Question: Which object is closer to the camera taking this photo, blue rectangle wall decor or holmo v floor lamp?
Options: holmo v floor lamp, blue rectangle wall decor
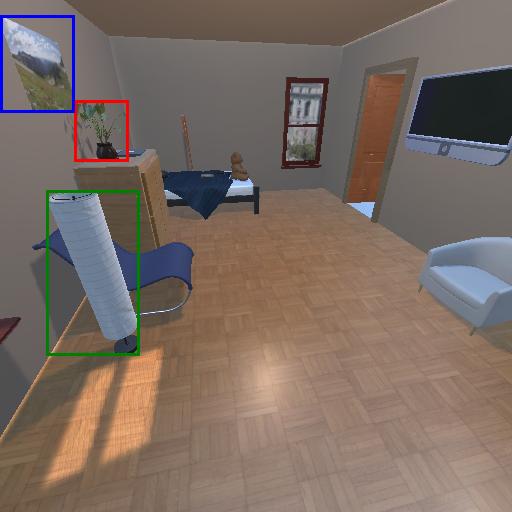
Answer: holmo v floor lamp